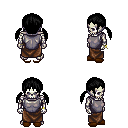
a pixel art fantasy rpg character, male body template, skeleton, steel chest armor, robe skirt, black twin-tailed hairstyle, bracelets, brown slippers, four views (front, back, left, right), 2x2 character sprite sheet, small pixel art, hard edges, no anti-aliasing